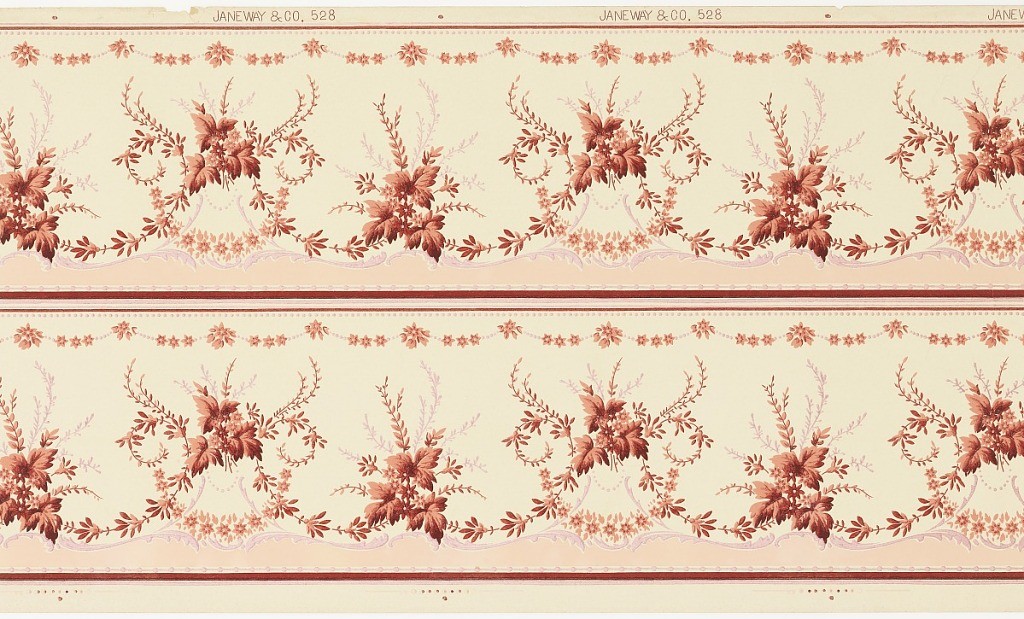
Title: Frieze
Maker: Janeway & Co. Inc., New Brunswick, New Jersey, 1848 - 1914
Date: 1905–1915
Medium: Machine-printed paper, liquid mica
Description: Printed two across. Pink floral bouquets, alternating low and high. Metallic pink foliate scrolls below. Printed on off-white/yellow ground.